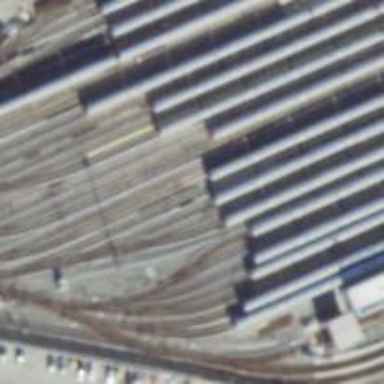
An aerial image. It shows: Electrified rail in service yard.